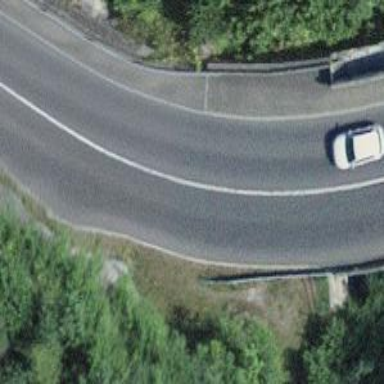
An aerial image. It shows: Kerb serving as barrier.